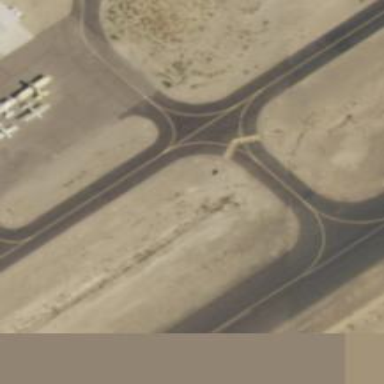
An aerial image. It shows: View of taxiway at the airport.